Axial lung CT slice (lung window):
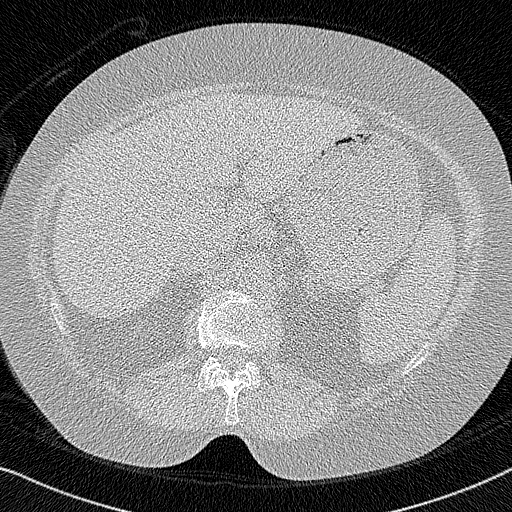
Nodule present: no